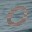
Label: 0